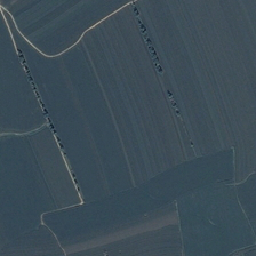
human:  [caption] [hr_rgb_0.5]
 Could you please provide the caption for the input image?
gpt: There are many green plants in a large field.

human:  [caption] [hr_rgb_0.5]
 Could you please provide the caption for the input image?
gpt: some of the plants look blue .

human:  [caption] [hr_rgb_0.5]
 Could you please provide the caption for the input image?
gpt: There are many green plants in the big data area.

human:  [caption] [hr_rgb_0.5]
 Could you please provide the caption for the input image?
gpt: There are many green plants in the big field.

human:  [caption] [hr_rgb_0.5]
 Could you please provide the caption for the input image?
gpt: There are many green plants in a great field.